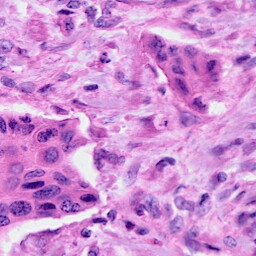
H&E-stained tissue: Cervix